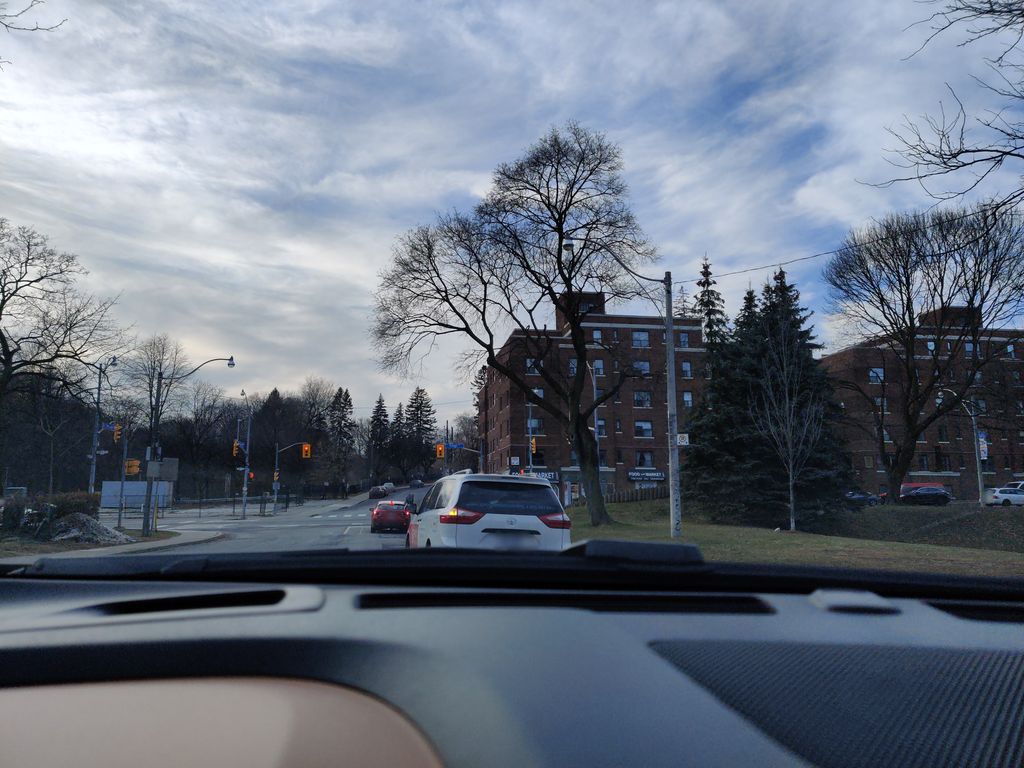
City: toronto